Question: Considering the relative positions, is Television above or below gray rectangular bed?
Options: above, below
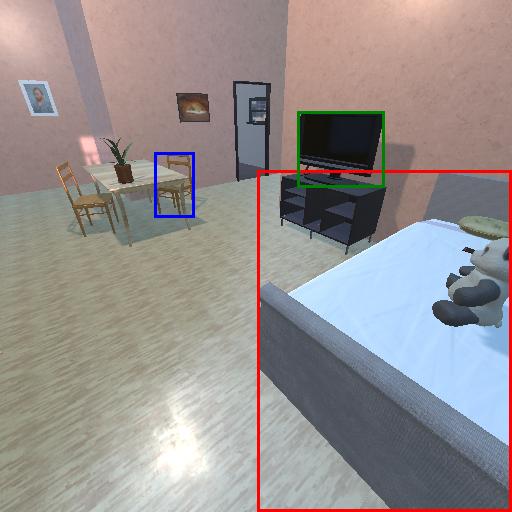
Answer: above